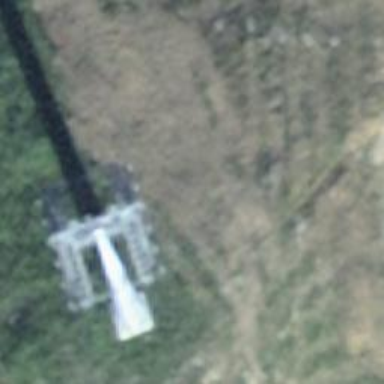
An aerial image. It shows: Pylon used for aerialway.